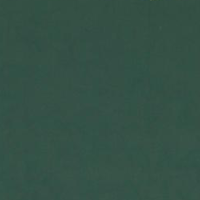
EUNIS habitat code: 15
Species observed at this site:
Tadorna tadorna